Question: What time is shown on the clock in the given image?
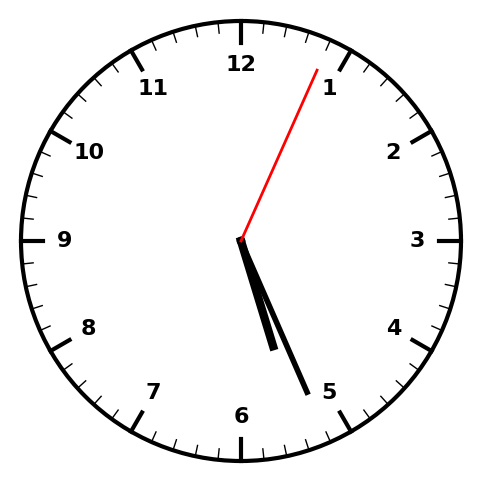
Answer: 05:26:04